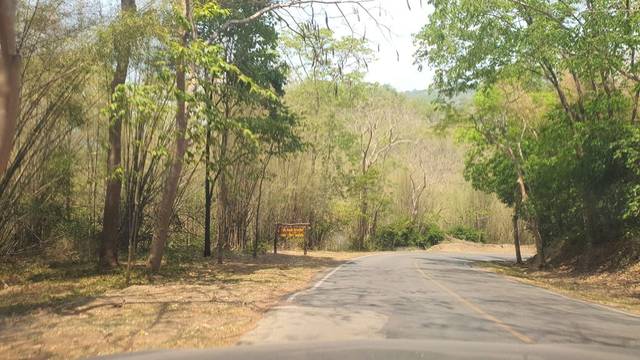
Region: Thailand
Coordinates: 14.38, 99.141